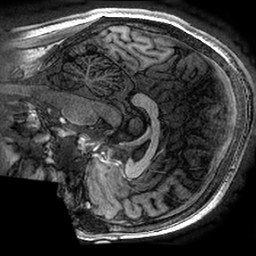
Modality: T1w
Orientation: sagittal
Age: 24
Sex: female
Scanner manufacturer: ge
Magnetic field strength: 3 T
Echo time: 0.002736 s